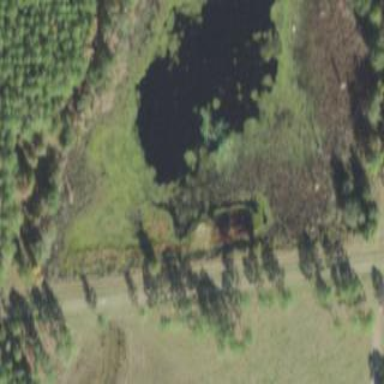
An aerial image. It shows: Marshy wetland area.